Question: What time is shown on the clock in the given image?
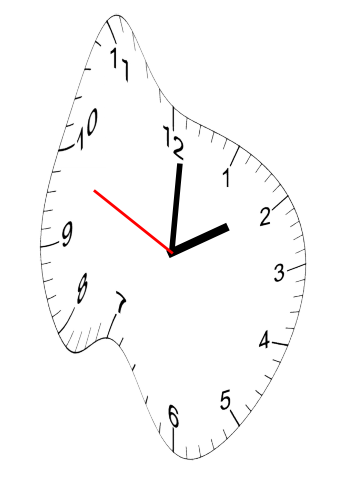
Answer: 02:00:49